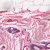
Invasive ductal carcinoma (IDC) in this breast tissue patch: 0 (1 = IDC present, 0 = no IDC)